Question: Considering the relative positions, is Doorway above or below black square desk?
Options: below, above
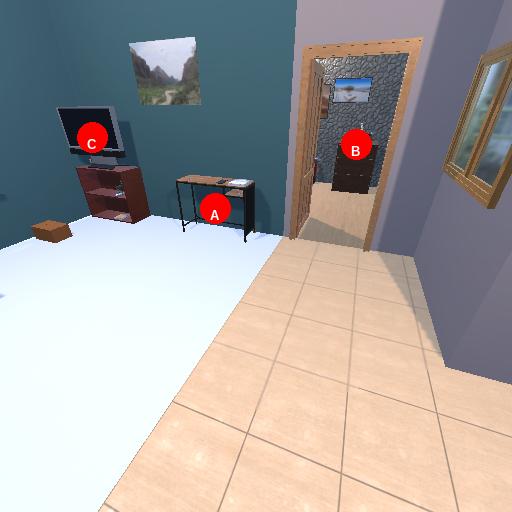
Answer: below